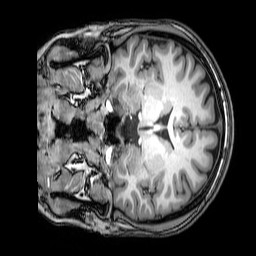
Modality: T1w
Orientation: coronal
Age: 27
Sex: female